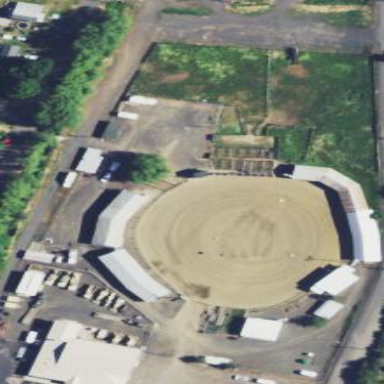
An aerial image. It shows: Vibrant fairgrounds area for leisure and entertainment.